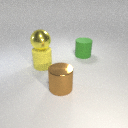
large green rubber cylinder behind large brown metal cylinder